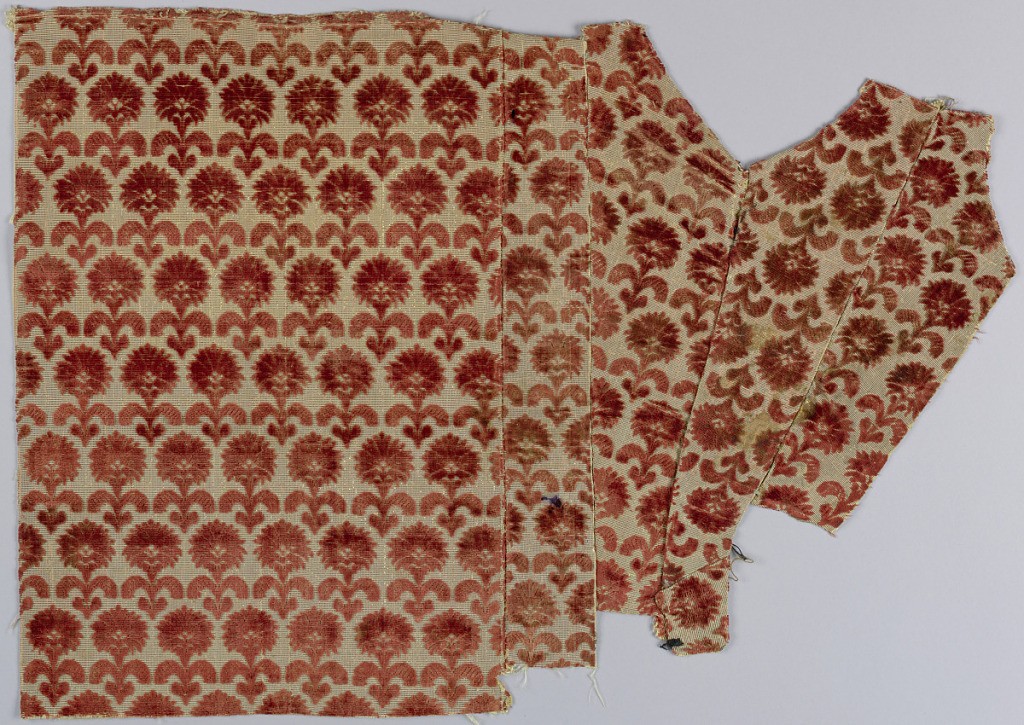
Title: Fragment
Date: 16th–17th century
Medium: silk, metallic thread Technique: cut voided supplementary warp pile in a plain weave foundation (velvet)
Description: Staggered rows of small rust flowering plants in cut velvet on a cream voided background embellished with gold thread.